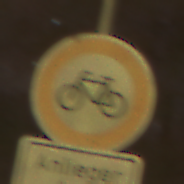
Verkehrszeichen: VerbotRadverkehr
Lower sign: PersonengruppenFrei1
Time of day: Night
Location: Outdoor (Suburban)
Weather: Clear
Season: NotSpecified
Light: Artificial